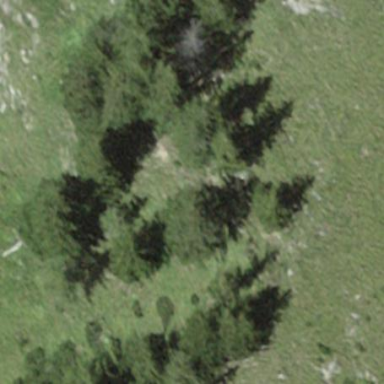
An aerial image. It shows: Forest area with mix of leaf types and cycles.